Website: crate-barrel
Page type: review-order
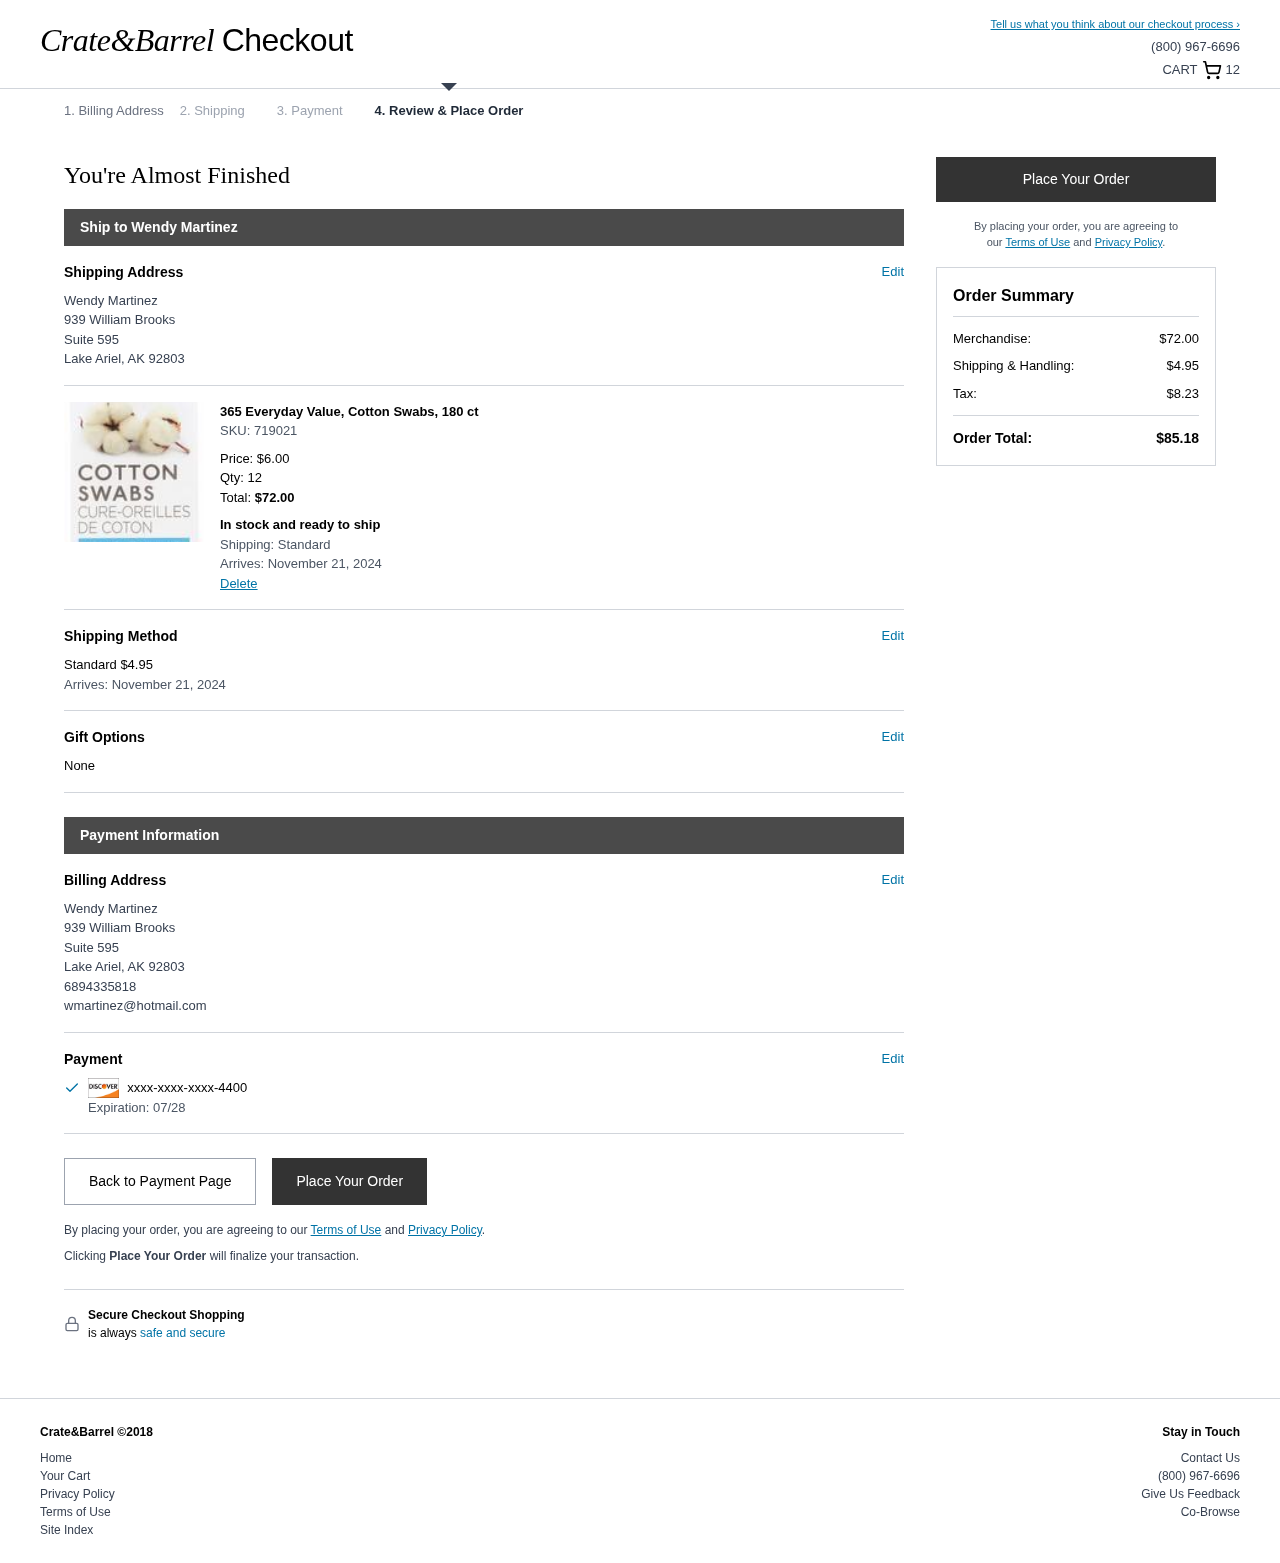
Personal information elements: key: PII_CARD_EXPIRY
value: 07/28
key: PII_CARD_LAST4
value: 4400
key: PII_EMAIL
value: wmartinez@hotmail.com
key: PII_FULLNAME
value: Wendy Martinez
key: PII_PHONE
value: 6894335818
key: PII_STREET
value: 939 William Brooks
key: PII_STREET2
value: Suite 595
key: PII_FULLNAME2
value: Wendy Martinez
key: PII_CITY2
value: Lake Ariel
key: PII_STATE_ABBR2
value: AK
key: PII_POSTCODE2
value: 92803
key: PII_FULLNAME3
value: Wendy Martinez
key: PII_CITY3
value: Lake Ariel
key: PII_STATE_ABBR3
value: AK
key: PII_POSTCODE
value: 92803
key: PII_POSTCODE_FULL
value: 92803
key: PII_POSTCODE_NUMERIC
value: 92803
Product elements: key: PRODUCT1_NAME
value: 365 Everyday Value, Cotton Swabs, 180 ct
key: PRODUCT1_PRICE
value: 6
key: PRODUCT1_QUANTITY
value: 12
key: PRODUCT1_SKU
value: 719021
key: PRODUCT1_TOTAL
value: $72.00
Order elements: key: ORDER_NUM_ITEMS
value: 12
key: ORDER_DELIVERY_DATE
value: November 21, 2024
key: ORDER_SHIPPING_COST
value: $4.95
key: ORDER_DELIVERY_DATE2
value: November 21, 2024
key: ORDER_SUBTOTAL
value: $72.00
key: ORDER_SHIPPING_COST2
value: $4.95
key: ORDER_TAX
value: $8.23
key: ORDER_TOTAL
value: $85.18